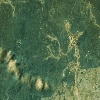
Label: land